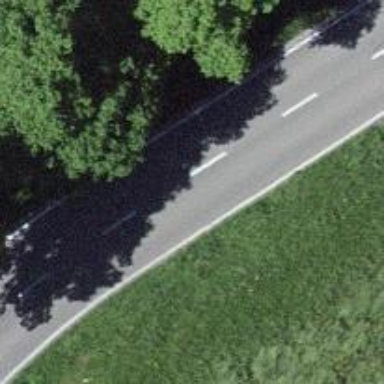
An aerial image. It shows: Tertiary road.